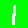
Digit: 1